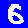
Digit: 6